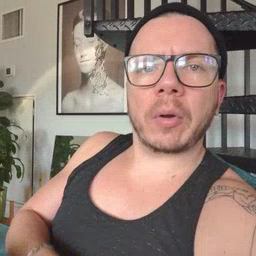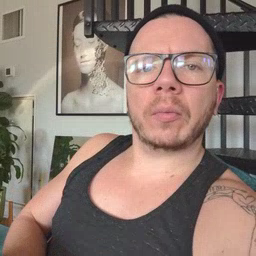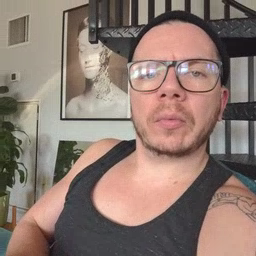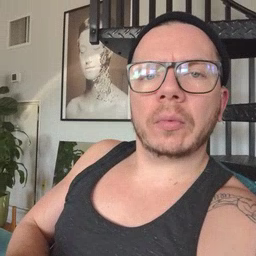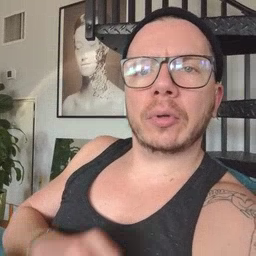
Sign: haveto